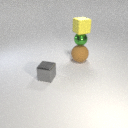
large brown rubber sphere below small yellow rubber cube